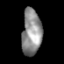
Tissue: prostate
Cell type: Myeloid cells
Senescence score: 0.7202
Nuclear area (px): 876
Mean DAPI intensity: 143.849